Question: Is there please a way to make the 'encode_json' method NOT to put quotes around numbers?
For example I'm using perl 5.10 on CentOS 6.3 (and also ActiveState perl 5.16 on Win 7) and it puts the quotes where it shouldn't:
'''
# perl -MJSON -e 'print encode_json({a => [split(",", "1.2,30")]});'
{"a":["1.2","30"]}
'''
That is, ok yes, it sees the "1.2" and "30" as strings in the code above, but my problem is:
My perl script parses CSV-files and generate HTML-files <URL>.
As a workaround I iterate through my data stracture and replace every number by 'sprintf "%f", $val' but this results in too many nulls being displayed after each number, which makes the charts correct, but ugly looking:
'''
# perl -e 'printf "%f", "30"'
30.000000
'''

Yes, adding a zero or multiplying by one at the first glance:
'''
# perl -MJSON -e 'print encode_json({a => [map {1 * $_} split(",", "1.2,30")]});'
{"a":[1.2,30]}
'''
but in <URL> it still .
And you can see the problem I still have at the CLI when using Dumper module too:
'''
# perl -MData::Dumper -e 'print Dumper({a => [map {1.0 * $_} split(",", "1.2,30")]});'
$VAR1 = {
'a' => [
'1.2', # <= THIS IS MY PROBLEM AND CONFUSES GOOGLE CHARTS
30
]
};
'''
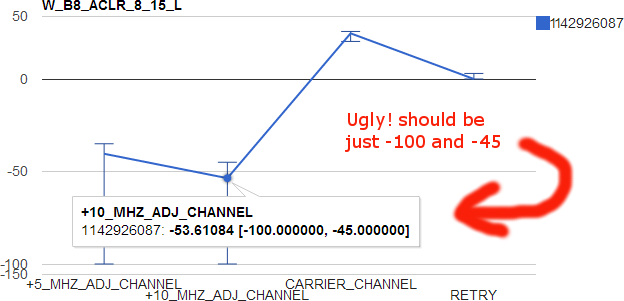
Answer: Your problem is that although you're correctly converting it to a number, it's getting converted back to a string before you call encode_json. This is because you're calling Data::Dumper on it in a debug statement. If you comment out your call to Data::Dumper, you'll find encode_json outputs the right thing.
e.g. this example shows the JSON object before and after calling Dumper on the object:
'''
$ perl -MData::Dumper -MJSON -e '
my $obj = {a => [map { $_ - 0 } split(",", "1.2,30")]};
print "JSON before: ",encode_json($obj),"
";
print "Dumper: ",Dumper($obj);
print "JSON after: ",encode_json($obj),"
";
'
JSON before: {"a":[1.2,30]}
Dumper: $VAR1 = {
'a' => [
'1.2',
30
]
};
JSON after: {"a":["1.2",30]}
'''
as you can see, Dumper actually modifies the object you're dumping, affecting your subsequent encode_json call.